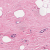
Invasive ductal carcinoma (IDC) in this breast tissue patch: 0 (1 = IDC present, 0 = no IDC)